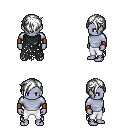
a pixel art fantasy rpg character, male body template, dark elf, purple skin, black tattered cape, white pants, white pixie cut hairstyle, leather bracers, four views (front, back, left, right), 2x2 character sprite sheet, small pixel art, hard edges, no anti-aliasing